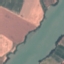
Land use / land cover: River